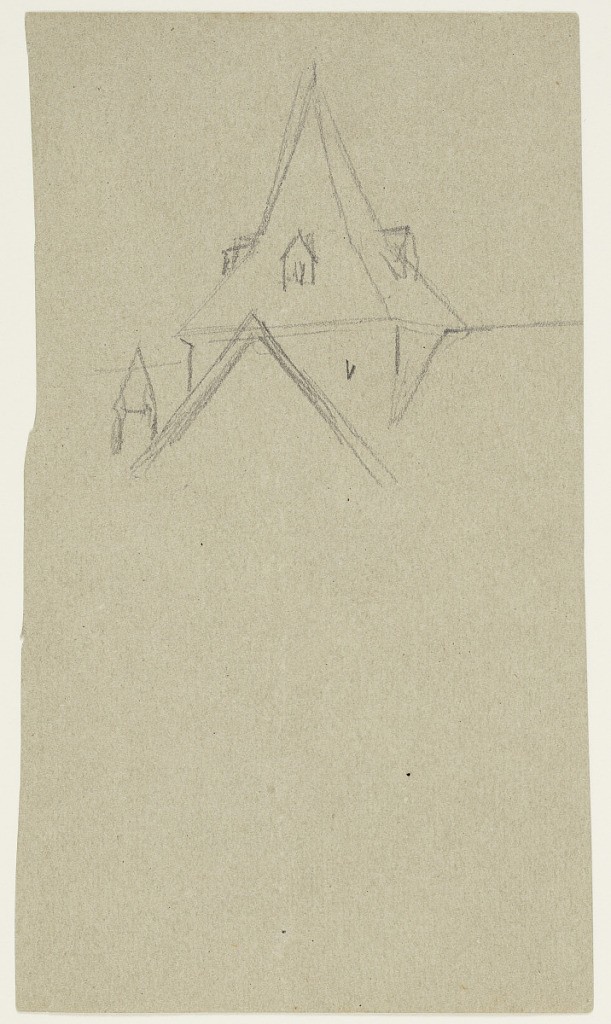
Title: Sketch of a Pointed Roof
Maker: Frederic Edwin Church, American, 1826–1900
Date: probably June–September 1868
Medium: Graphite on gray-green wove paper
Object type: Drawing
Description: Architecture sketch showing a view of a pointed roof, likely in Bavaria, Austria, or Switzerland. Positioned in the upper half of the composition, the roof is viewed slightly obliquely with its front and right sides visible. A small gabled window is located in each of the roof's four sections. The building's roof line continues at left and right, while a gable is completely rendered below the pointed roof at center.